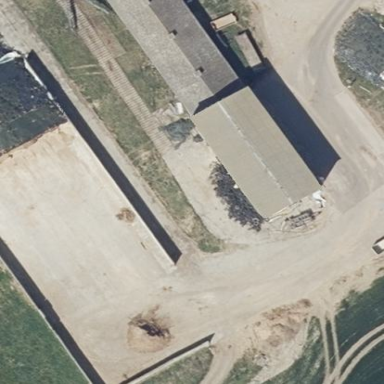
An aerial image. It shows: Farm auxiliary building.